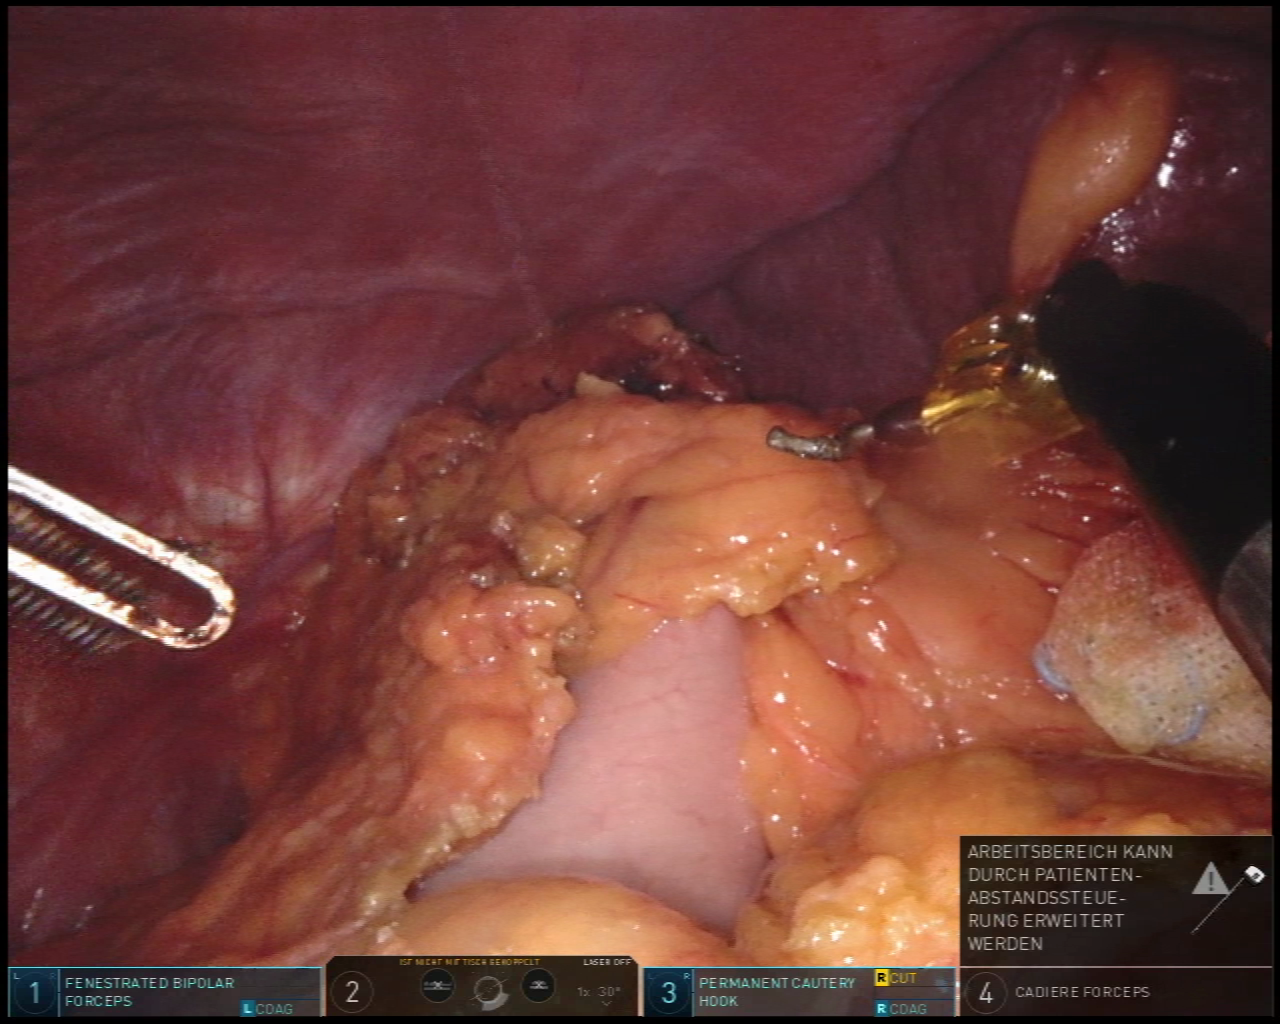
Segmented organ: spleen
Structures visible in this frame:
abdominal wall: yes
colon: no
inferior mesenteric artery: no
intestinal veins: no
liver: no
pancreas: no
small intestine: no
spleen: yes
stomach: yes
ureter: no
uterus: no
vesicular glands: no